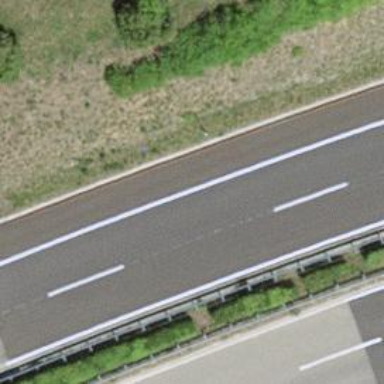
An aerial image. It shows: Asphalt motorway.